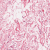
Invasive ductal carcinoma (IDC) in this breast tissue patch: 0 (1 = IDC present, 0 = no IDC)